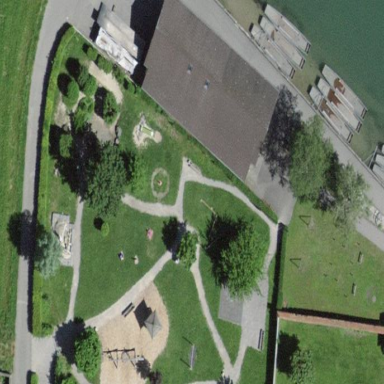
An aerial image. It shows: Playground area for leisure activities on the land.